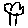
Label: tree